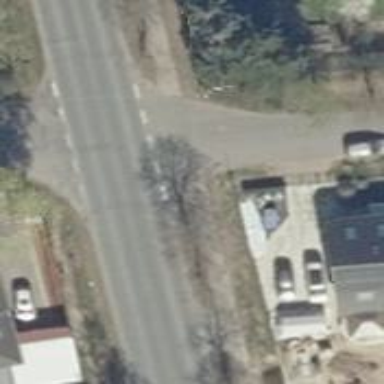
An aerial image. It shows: Road with "give way" sign.